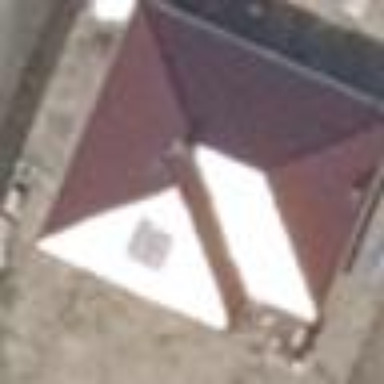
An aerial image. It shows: Hipped roof house.